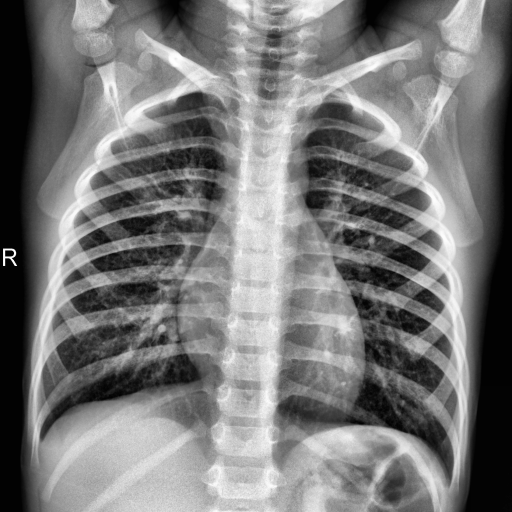
Finding: NORMAL